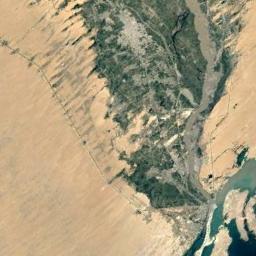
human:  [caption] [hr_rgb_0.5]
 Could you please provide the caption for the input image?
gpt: There are some bare rocks in this desert .

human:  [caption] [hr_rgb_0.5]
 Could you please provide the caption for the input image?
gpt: A sandy desert with a green land and lakes .

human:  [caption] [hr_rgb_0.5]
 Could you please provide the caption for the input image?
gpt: The desert has yellow sand and lots of dense desert plants and some roads go through the desert .

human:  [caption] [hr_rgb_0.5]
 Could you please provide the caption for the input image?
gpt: This is a yellow desert  beside an oasis .

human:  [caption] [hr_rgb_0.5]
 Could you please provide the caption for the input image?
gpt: The yellow desert is next to the green land .